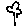
Label: flower